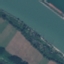
Land use / land cover: River